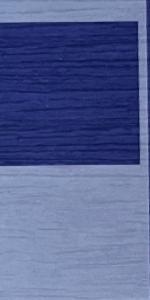
Label: Empty